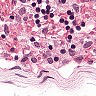
Metastatic tissue present: no